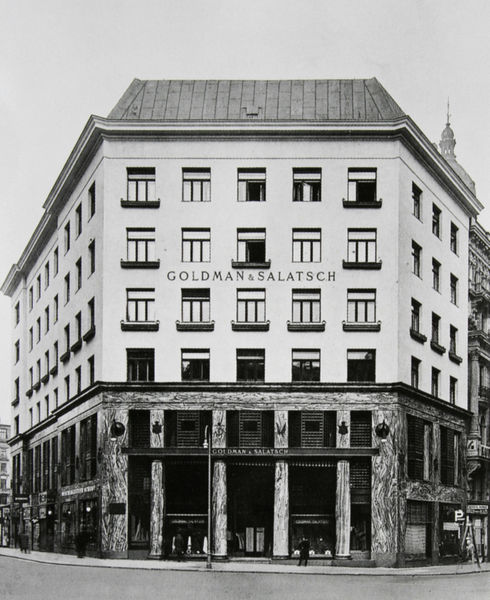
Titel: Aussenansicht
Künstler: Adolf Loos
Standort: Wien
Institution: Wohn- und Geschäftshaus Goldman & Salatsch
Schlagwörter: dunkel, himmel, mann, weiß, menschen, stadt, fenster, grau, hell, laterne, marmor, pfeiler, schaufenster, schwarz, strasse, säule, säulen, tür, dach, gebäude, haus, weg, architektur, vorhang, gitter, gold, front, turm, schrift, ecke, fassade, geschäft, passanten, pflaster, moderne, amerika, geschäfte, laden, schriftzug, bank, kuppel, leiter, hotel, jugendstil, neue sachlichkeit, foto, fotografie, photographie, name, penis, eingang, schild, eckhaus, gehsteig, fenstr, kreuzung, schwarzweiss, reihe, photo, kurve, sims, gesims, eck, geschosse, wien, stockwerke, firma, strassenecke, kubisch, fußweg, bürohaus, kaufhaus, adolf, denster, loos, niederlassung, 1900, otto wagner, goldman, goldman und salatsch, spraße, salatsch, michaelerplatz, michaelsplatz, goldman&salatsch, straßenfront, goldmann & salatsch, goldmann, adolf loos – wikipedia, michaeler, goldman+, goldman salatsch